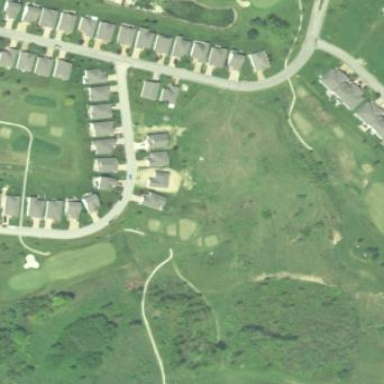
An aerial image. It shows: Area of rough grass used for golf.